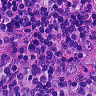
Metastatic tissue present: no